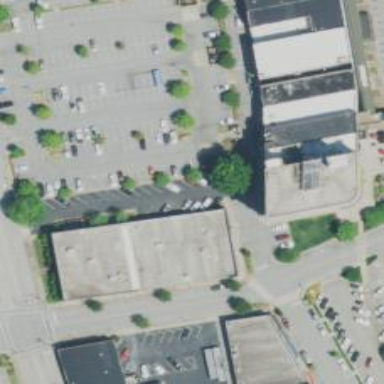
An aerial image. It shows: Asphalt alley servicing separate sidewalk.